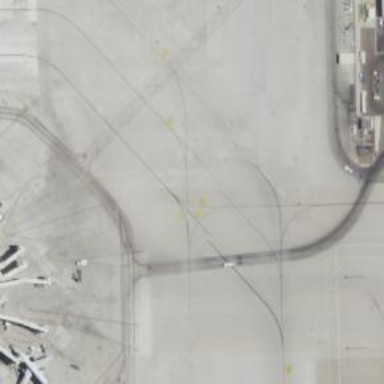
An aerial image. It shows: View of taxiway at the airport.